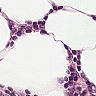
Metastatic tissue present: no